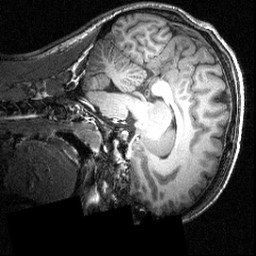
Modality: T1w
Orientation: sagittal
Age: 21
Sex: male
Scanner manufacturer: siemens
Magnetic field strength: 3.951 T
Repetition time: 1.5 s
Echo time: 0.00335 s